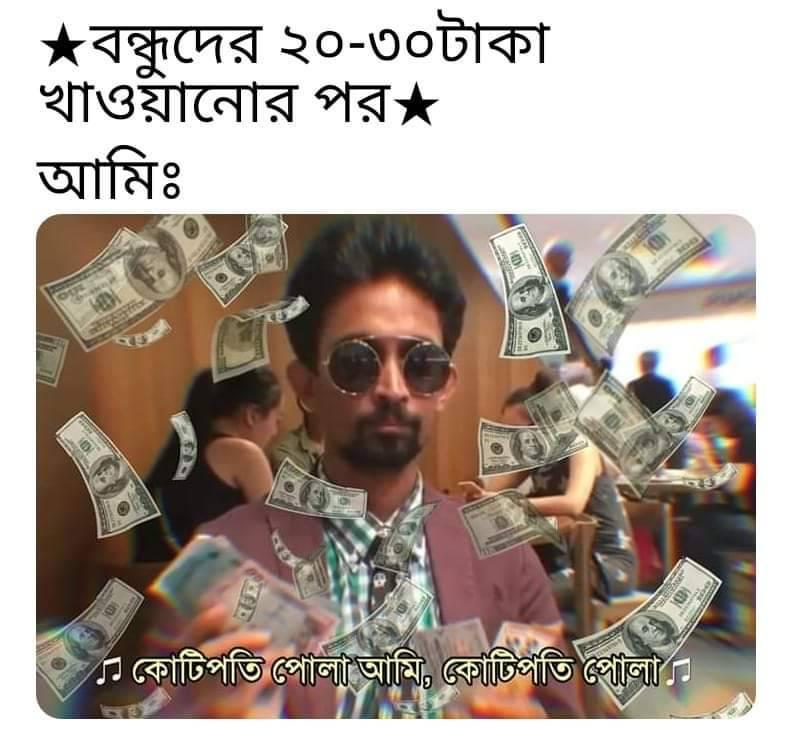
Text: *বন্ধুদের ২০-৩০ টাকা খাওয়ানোর পর * আমি: কোটিপতি পোলা আমি, কোটিপতি পোলা
Label: Non Hate